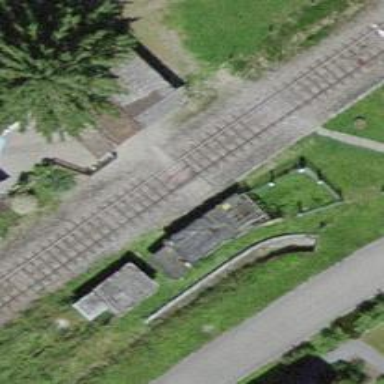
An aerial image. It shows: Crossing for the railway.